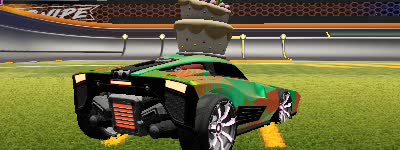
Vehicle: breakout